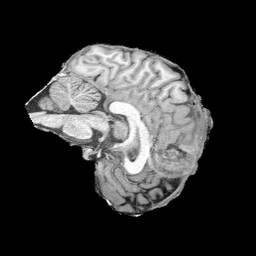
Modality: UNIT1
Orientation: sagittal